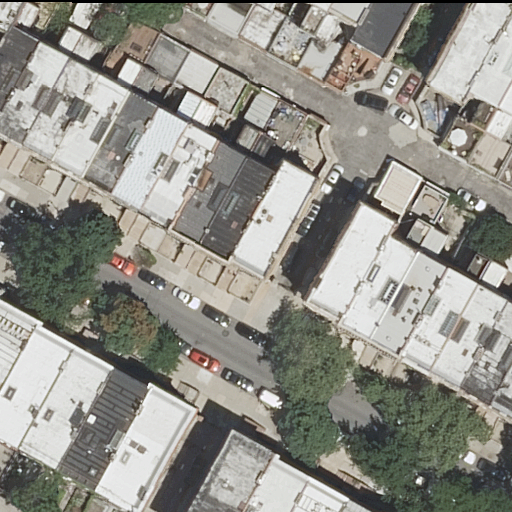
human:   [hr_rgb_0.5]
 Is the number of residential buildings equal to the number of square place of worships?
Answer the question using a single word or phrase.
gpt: no

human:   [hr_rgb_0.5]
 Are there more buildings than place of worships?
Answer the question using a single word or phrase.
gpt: yes

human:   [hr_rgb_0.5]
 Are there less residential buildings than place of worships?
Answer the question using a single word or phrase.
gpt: no

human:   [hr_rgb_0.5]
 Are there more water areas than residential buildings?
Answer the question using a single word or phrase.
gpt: no

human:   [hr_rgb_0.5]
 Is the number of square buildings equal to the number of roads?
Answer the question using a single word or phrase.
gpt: no

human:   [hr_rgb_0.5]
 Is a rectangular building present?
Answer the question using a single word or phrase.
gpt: yes

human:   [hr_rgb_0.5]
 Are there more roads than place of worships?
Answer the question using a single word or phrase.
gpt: yes

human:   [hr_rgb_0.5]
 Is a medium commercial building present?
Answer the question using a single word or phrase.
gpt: no

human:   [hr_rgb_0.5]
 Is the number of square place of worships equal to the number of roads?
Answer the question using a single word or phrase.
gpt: no

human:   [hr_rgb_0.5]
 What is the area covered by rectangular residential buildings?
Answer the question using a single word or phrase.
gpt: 3848m2

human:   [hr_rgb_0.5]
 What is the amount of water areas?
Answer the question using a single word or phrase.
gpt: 0

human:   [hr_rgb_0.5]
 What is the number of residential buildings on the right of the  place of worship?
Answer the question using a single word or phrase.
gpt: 49

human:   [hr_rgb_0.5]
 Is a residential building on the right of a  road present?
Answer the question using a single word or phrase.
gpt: yes

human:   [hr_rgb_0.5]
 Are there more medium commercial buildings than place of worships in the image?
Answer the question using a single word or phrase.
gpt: no

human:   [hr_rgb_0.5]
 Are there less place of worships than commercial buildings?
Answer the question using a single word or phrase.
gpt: no

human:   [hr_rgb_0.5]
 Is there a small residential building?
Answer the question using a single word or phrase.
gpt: yes

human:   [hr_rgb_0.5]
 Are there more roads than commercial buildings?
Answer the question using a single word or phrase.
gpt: yes

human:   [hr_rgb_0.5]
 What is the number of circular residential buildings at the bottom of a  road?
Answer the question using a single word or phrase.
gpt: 0

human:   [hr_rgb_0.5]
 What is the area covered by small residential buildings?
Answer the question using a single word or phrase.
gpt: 1376m2

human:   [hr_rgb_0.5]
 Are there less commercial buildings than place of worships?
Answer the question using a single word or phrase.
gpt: yes

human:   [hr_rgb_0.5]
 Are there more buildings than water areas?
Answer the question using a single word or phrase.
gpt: yes

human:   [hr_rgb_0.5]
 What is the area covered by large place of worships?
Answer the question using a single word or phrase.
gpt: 0m2

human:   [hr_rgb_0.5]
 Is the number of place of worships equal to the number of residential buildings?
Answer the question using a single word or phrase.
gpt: no

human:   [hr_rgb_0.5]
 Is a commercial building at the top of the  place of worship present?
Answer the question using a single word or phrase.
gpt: no

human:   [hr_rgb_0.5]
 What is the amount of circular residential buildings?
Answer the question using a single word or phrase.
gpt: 0

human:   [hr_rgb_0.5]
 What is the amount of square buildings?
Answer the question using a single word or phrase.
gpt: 0

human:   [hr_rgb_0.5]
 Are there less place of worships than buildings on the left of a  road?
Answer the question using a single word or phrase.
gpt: yes

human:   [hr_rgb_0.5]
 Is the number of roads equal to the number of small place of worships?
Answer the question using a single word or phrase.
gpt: no

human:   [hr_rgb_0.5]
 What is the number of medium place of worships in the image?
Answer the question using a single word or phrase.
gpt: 0

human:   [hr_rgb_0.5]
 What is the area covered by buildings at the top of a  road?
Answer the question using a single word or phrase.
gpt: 3230m2

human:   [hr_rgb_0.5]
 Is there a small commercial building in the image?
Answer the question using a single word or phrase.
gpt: no

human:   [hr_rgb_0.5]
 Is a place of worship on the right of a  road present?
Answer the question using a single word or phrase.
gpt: no

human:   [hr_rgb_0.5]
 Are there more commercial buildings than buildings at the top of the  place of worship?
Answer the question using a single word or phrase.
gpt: no

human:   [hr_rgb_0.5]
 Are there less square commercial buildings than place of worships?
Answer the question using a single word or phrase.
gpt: yes

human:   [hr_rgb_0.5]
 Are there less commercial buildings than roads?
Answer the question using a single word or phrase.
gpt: yes

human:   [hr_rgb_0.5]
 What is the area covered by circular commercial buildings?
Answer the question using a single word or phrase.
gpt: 0m2